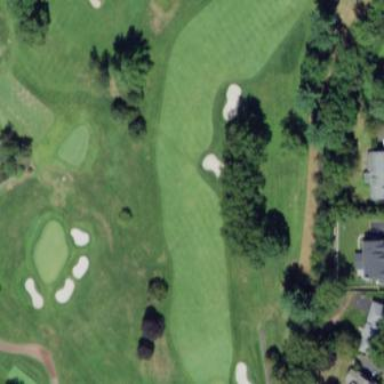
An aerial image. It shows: Golf fairway in the image.